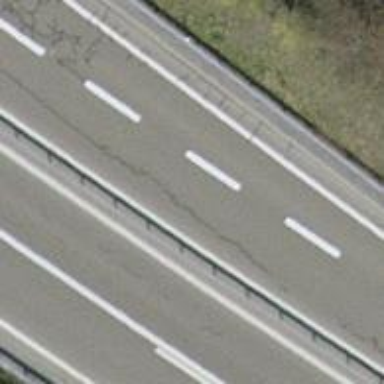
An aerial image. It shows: Motorway junction.